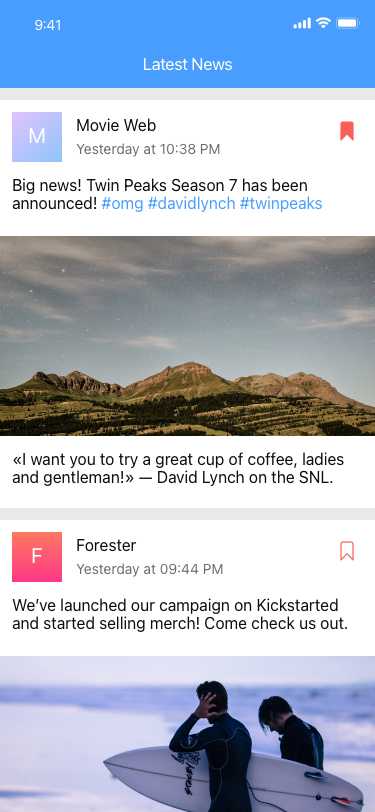
Text in this UI design:
Latest News
We’ve launched our campaign on Kickstarted and started selling merch! Come check us out.
Forester
Yesterday at 09:44 PM
F
«I want you to try a great cup of coffee, ladies and gentleman!» — David Lynch on the SNL.
Big news! Twin Peaks Season 7 has been announced! #omg #davidlynch #twinpeaks
Movie Web
Yesterday at 10:38 PM
M